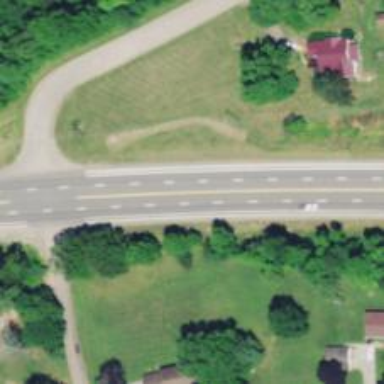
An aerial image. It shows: Primary highway.